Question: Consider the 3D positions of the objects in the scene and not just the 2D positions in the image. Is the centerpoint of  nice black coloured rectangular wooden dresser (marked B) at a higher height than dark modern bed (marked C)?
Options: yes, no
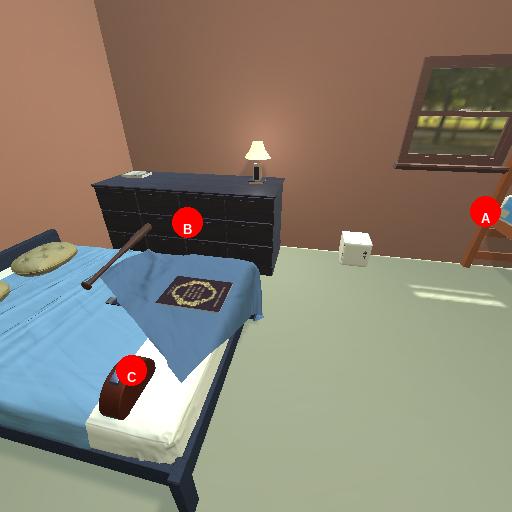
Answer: yes